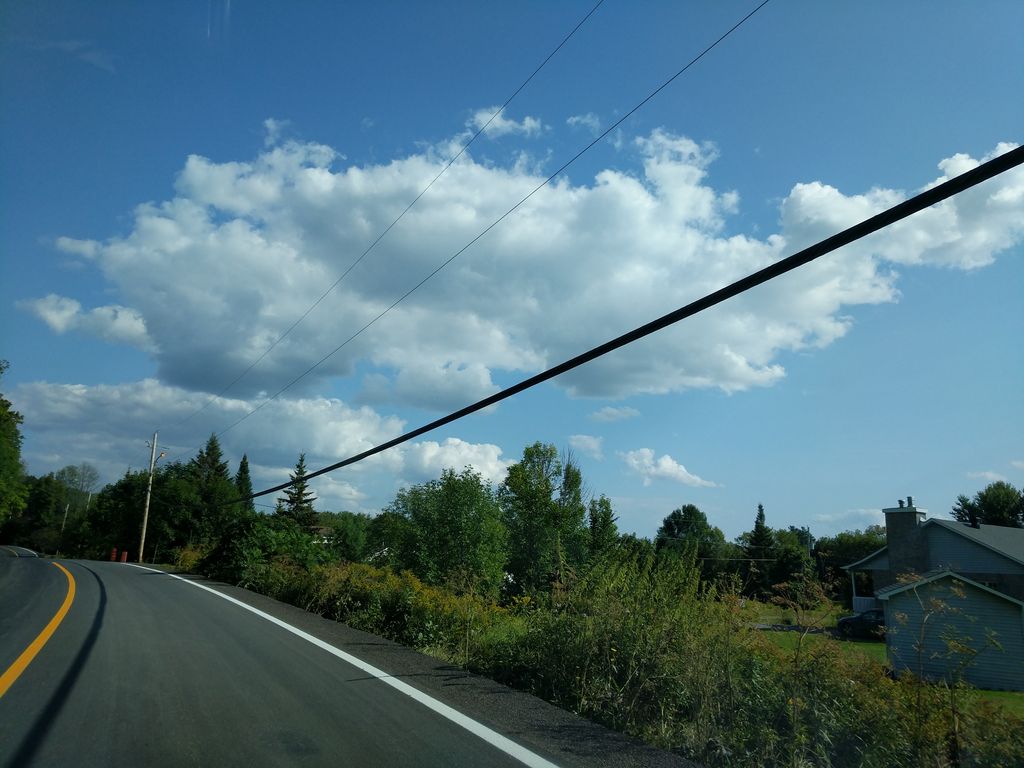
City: ottawa-gatineau